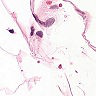
Metastatic tissue present: no